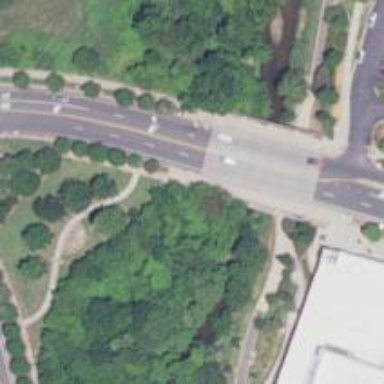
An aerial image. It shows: Secondary road with bridge and separate sidewalk.